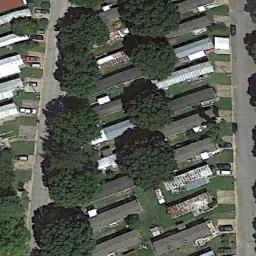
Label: mobile_home_park